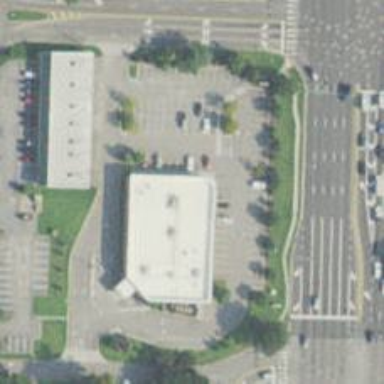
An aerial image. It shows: Pharmacy.